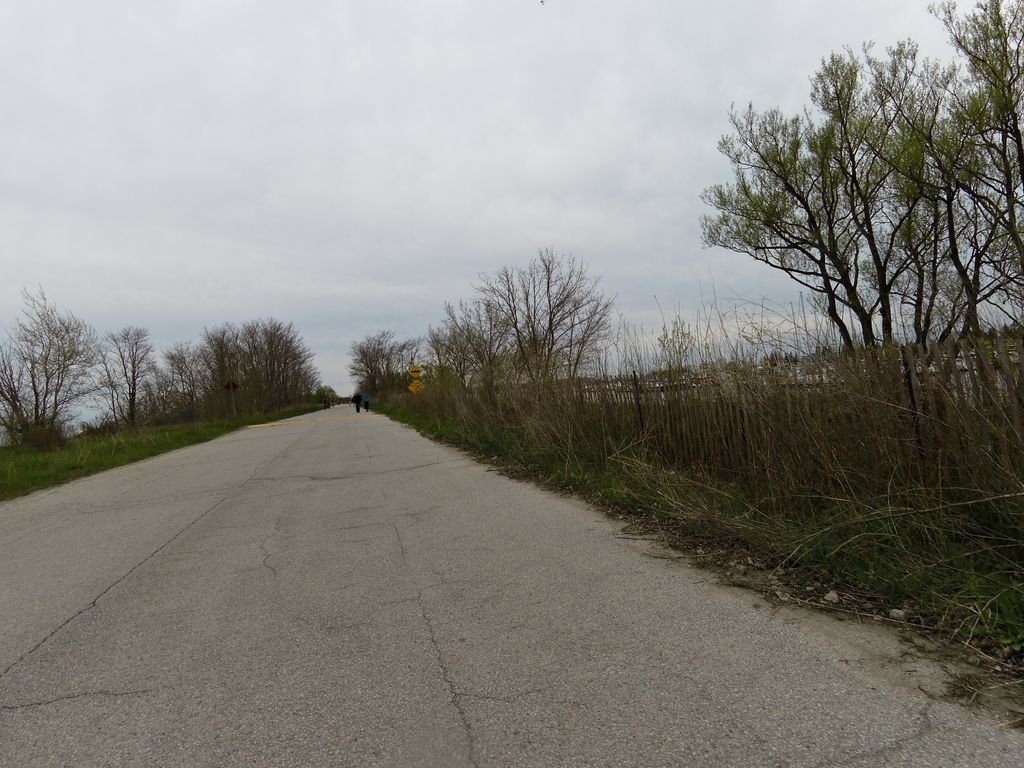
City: toronto